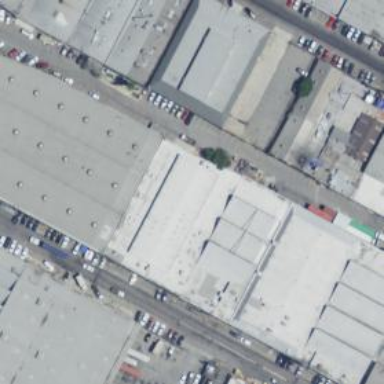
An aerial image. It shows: Warehouse.